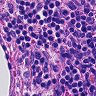
Metastatic tissue present: no